Question: I have these two object which have all equal fields.
Why does 'obj1.equals(obj2)' return false?

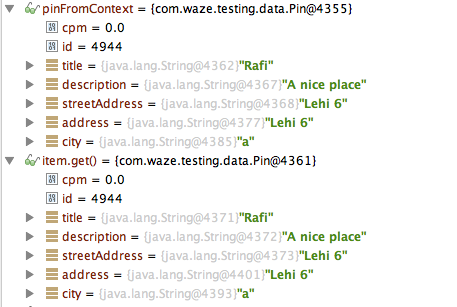
Answer: If you don't override equals method, then when you are doing
'''
obj1.equals(obj2)
'''
It is comparing the values as displayed in your image.
'''
"com.waze.testing.data.Pin@4355".equals("com.waze.testing.data.Pin@4361")
'''
which will returns 'false' as per your result.